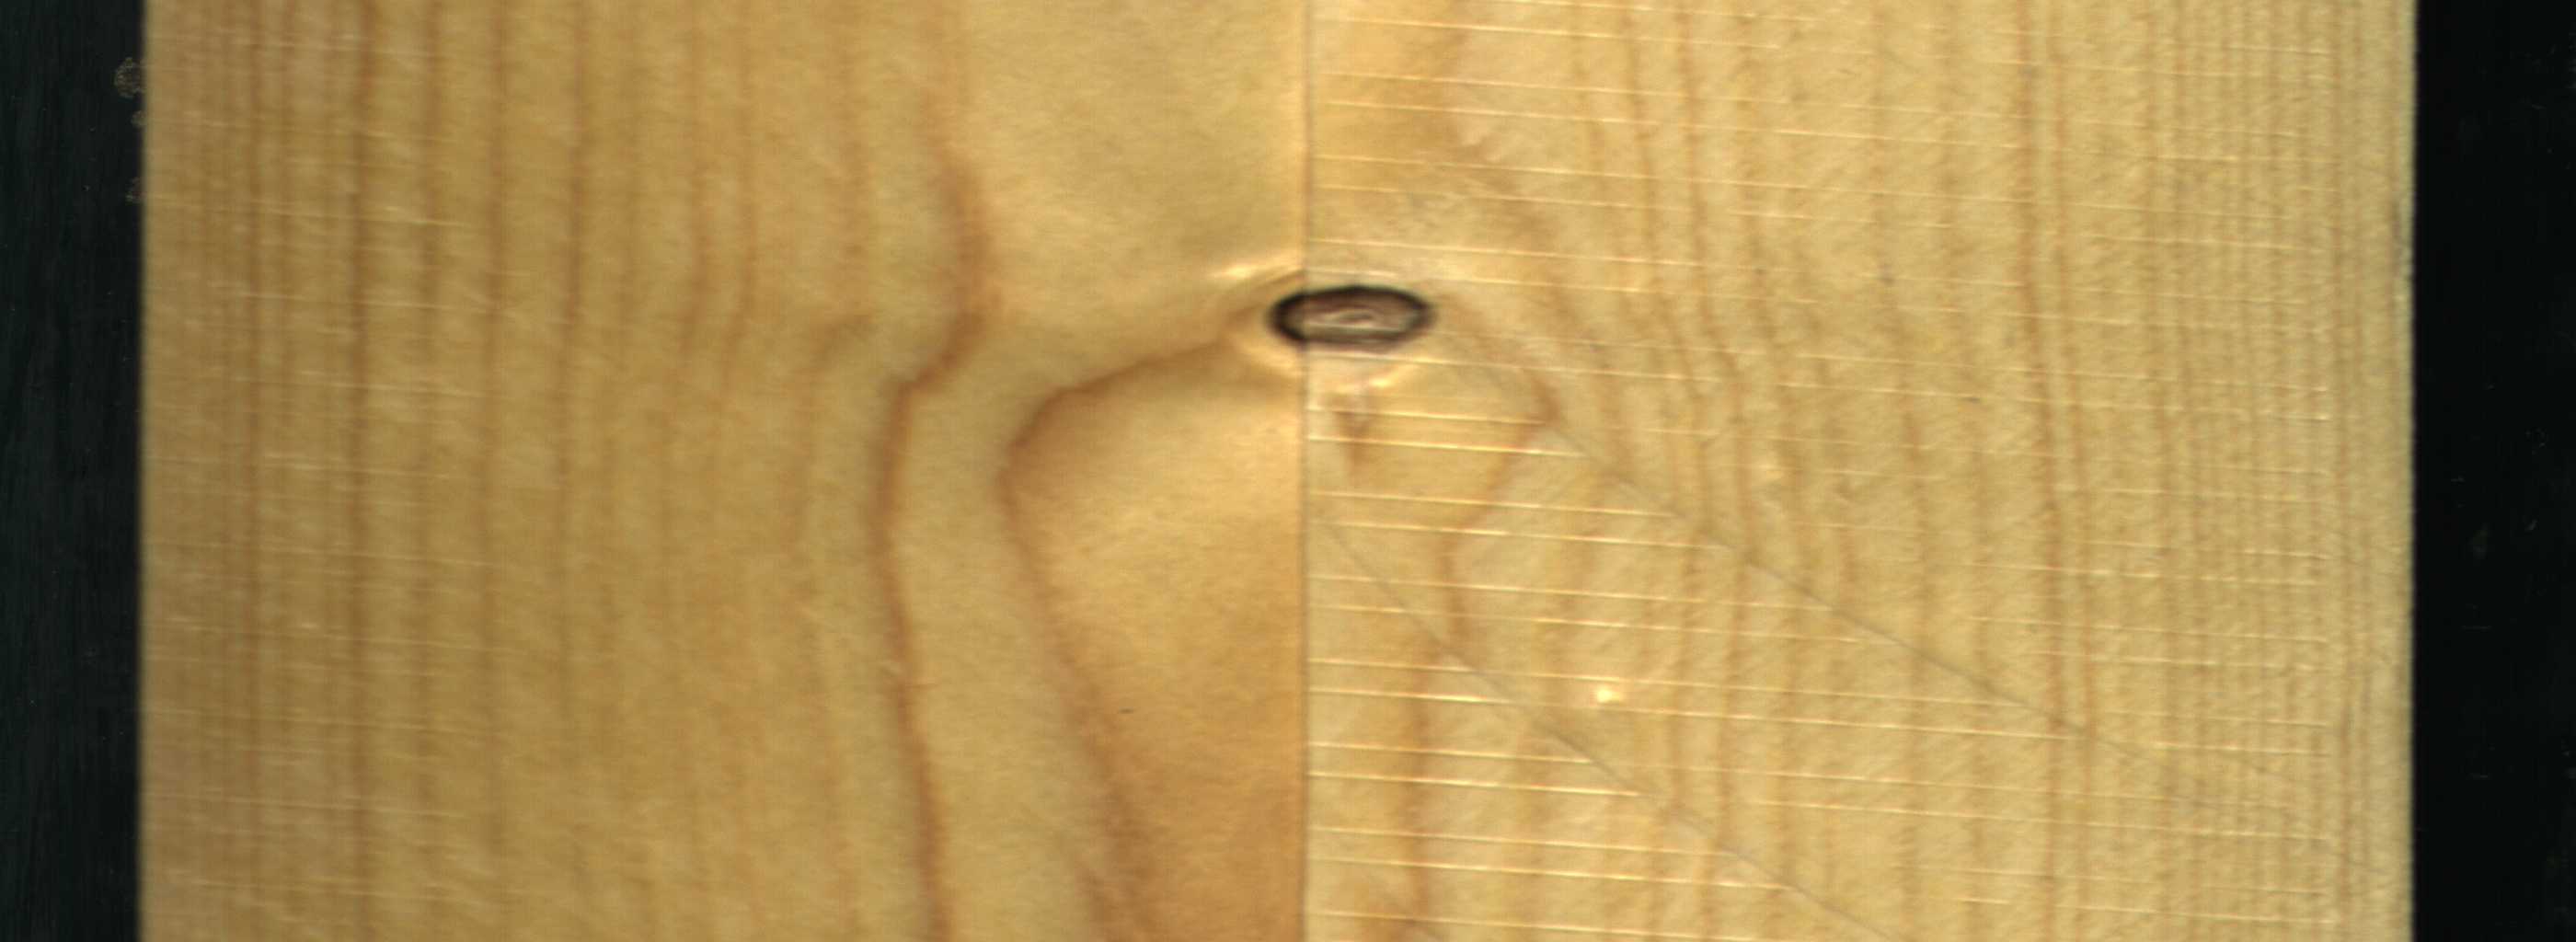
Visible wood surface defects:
Dead_Knot